Question: I have divided my main screen in 4 areas as border-layout as center,right,left and bottom. The right, left and bottom areas are small and contain only buttons. My center area has to display the different widgets and forms depending on the buttons pressed in right/left/bottom areas.
Can anybody suggest how I can design my forms or widgets so that when I show the widget in the center area, it will fit into the center area and all the items inside this will be scaled rationally.
Please refer to the attached image file for a better idea.
If my explanation is not clear please let me know I will try better.

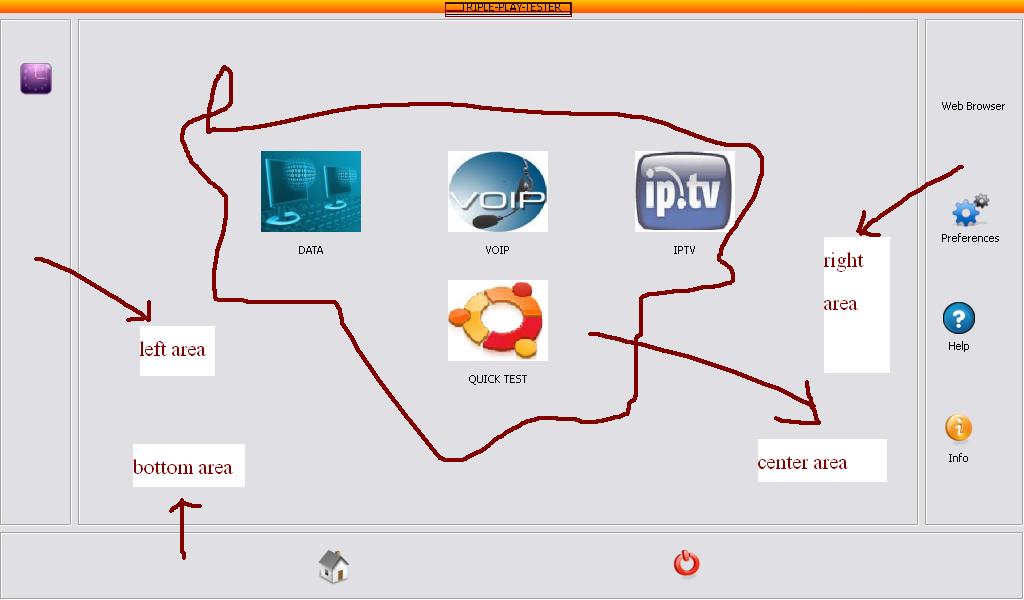
Answer: Looks like you already have a decent start. If you only have icons, typically icons won't be able to expand much so you will want your left,bottom and right containers to be non-expanding.
The center container (most likely a QStackedWidget in your case) will be expanding both horizontally and vertically.
You will also need to add spacers at the bottom of left area and right area.
The bottom area can also use spacers on both sides.
In short
- - - -
Here is what you can do with drag and drop within QtDesigner

Here is what it looks like

Here is what it will look like expanded. Notice that although the main area is bigger, the buttons sides remain the same.